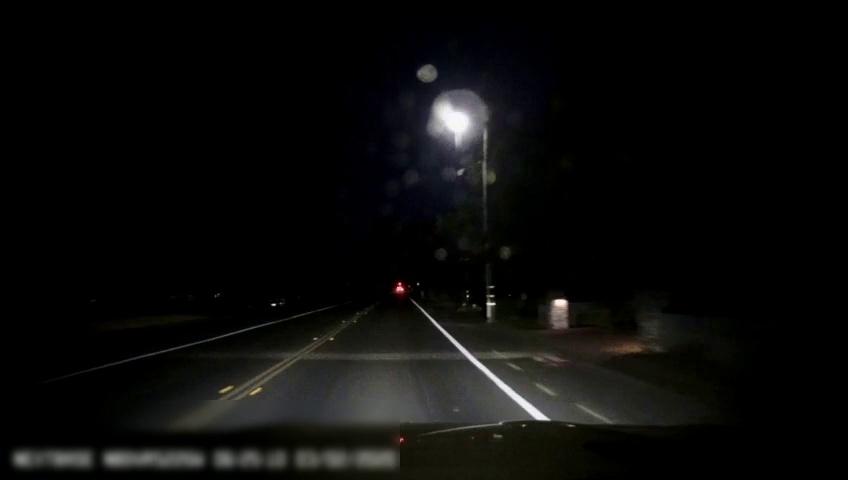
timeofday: Night
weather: Other
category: Drivable Space
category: Vehicles | Car
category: Lanes | Current Lane
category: Lanes | Current Lane
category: Lanes | Alternate Lane
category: Lanes | Alternate Lane